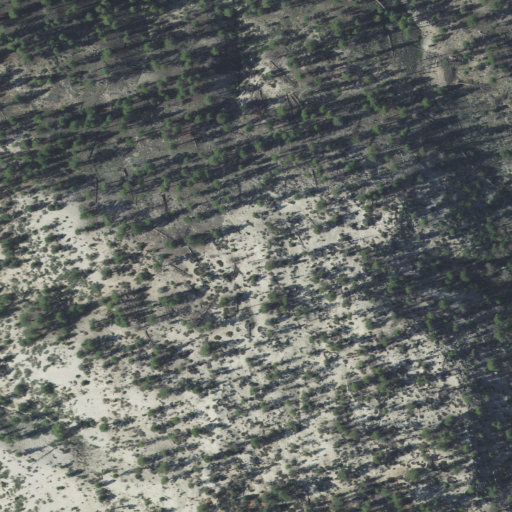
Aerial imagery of plain(s) in Utah named Prospectors Flat containing evergreen forest and shrub